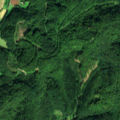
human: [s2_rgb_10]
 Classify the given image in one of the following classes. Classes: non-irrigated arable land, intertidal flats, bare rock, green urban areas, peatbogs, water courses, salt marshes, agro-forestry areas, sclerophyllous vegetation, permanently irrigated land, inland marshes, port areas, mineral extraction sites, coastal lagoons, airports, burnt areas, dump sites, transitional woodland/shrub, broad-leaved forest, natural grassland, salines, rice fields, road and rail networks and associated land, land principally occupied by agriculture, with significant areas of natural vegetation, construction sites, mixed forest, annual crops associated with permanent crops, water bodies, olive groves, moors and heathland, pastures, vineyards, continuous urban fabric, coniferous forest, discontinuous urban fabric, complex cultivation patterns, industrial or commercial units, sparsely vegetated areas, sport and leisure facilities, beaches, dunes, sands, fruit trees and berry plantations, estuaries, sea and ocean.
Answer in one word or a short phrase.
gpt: complex cultivation patterns, broad-leaved forest, mixed forest